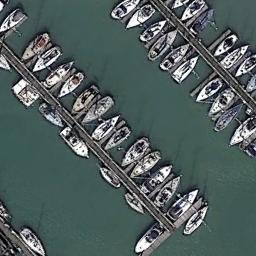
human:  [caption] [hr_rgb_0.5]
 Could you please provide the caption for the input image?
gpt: The harbor has lots of neatly docked boats and the color of the waters is green .

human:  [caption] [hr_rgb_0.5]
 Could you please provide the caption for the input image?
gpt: Many yachts moored neatly on the sea side of the harbor .

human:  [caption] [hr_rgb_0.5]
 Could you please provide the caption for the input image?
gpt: The port has a different parking direction .

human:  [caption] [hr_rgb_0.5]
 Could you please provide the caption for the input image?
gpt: There are many ships of different shapes and sizes in the harbor .

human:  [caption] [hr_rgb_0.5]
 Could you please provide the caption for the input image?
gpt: There are many yachts at the harbor .